Interaction volume radius: 5 \u00c5
Interaction volume height: 35 \u00c5
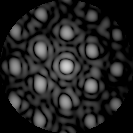
Disorder parameter: 0.2948